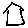
Label: house